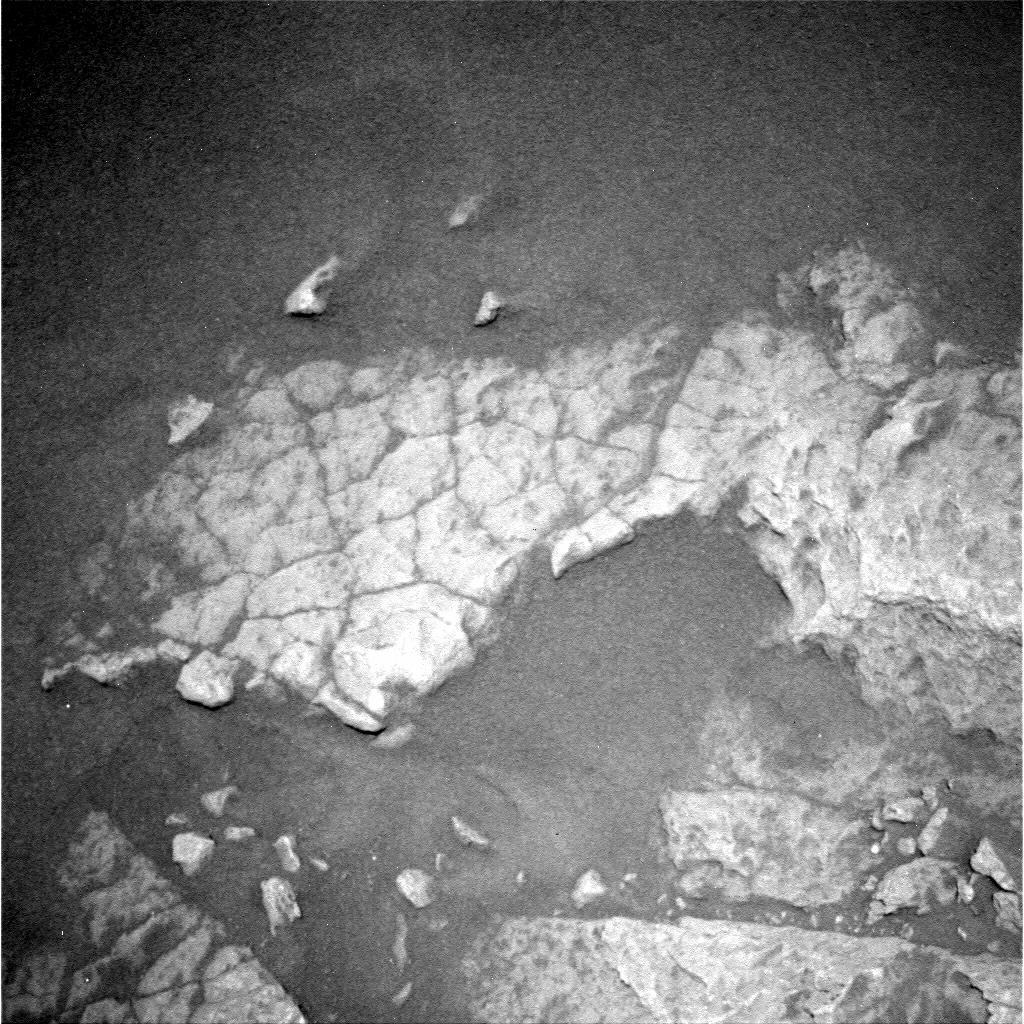
Terrain classes present: Bedrock, Gravel / Sand / Soil, Rock, Shadow